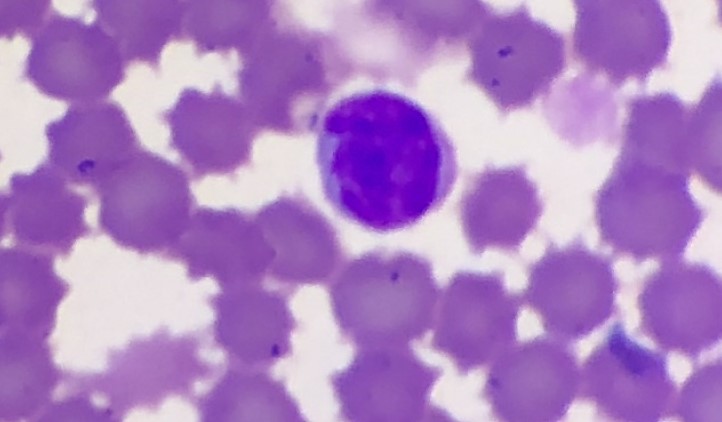
White blood cell type: Lymphocyte